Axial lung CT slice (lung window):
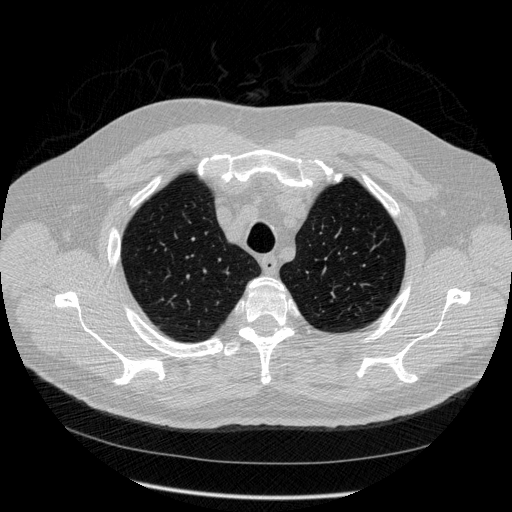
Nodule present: no